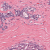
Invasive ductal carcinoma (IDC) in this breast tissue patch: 0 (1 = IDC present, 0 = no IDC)